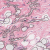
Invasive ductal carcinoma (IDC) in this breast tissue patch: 0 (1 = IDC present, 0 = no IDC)